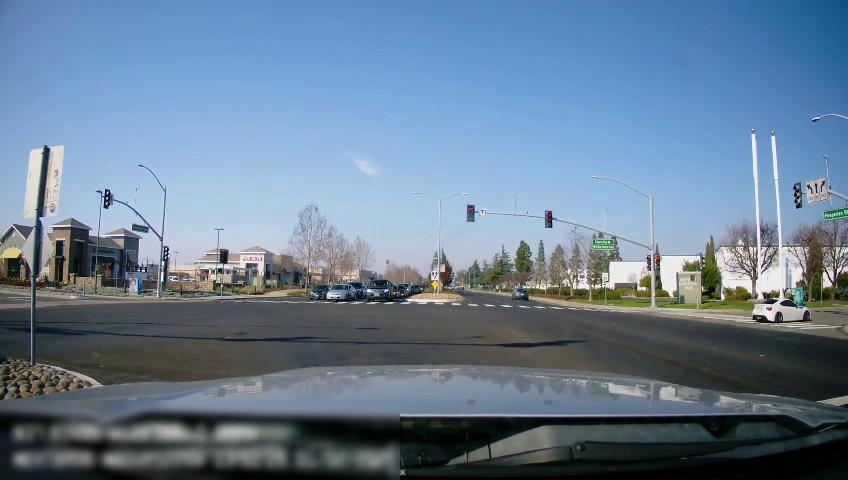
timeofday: Day
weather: Sunny
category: Drivable Space
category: Drivable Space
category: Vehicles | Car
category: Vehicles | Car
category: Vehicles | Car
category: Vehicles | Car
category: Vehicles | Car
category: Vehicles | Car
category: Vehicles | Car
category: Traffic | Lights
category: Traffic | Signs
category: Traffic | Lights
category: Traffic | Lights
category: Traffic | Lights
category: Traffic | Lights
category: Traffic | Lights
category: Traffic | Lights
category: Traffic | Lights
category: Traffic | Lights
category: Traffic | Signs
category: Traffic | Signs
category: Traffic | Signs